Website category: book
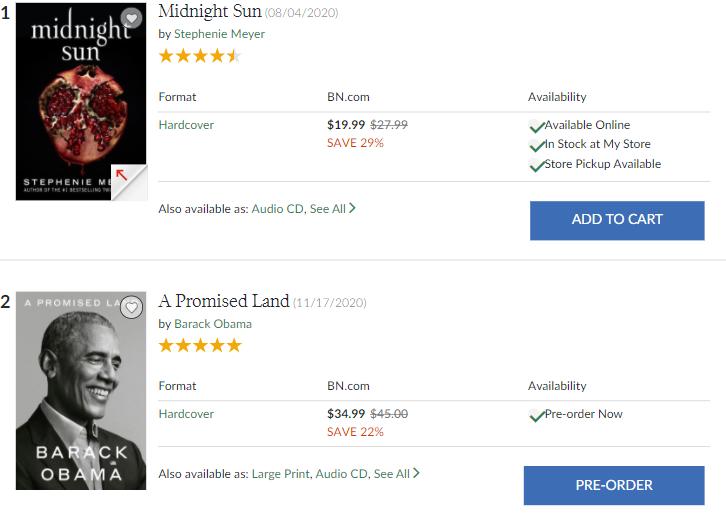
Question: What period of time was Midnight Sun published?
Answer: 08/04/2020

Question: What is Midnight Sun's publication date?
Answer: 08/04/2020

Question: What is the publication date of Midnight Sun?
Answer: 08/04/2020

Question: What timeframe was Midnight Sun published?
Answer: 08/04/2020

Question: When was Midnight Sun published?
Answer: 08/04/2020

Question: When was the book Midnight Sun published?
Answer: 08/04/2020

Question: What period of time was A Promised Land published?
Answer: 11/17/2020

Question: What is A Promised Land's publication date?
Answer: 11/17/2020

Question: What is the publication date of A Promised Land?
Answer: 11/17/2020

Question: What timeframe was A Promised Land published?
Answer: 11/17/2020

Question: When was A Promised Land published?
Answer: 11/17/2020

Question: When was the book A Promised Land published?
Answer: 11/17/2020

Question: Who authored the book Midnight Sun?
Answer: Stephenie Meyer

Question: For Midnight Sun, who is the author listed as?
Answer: Stephenie Meyer

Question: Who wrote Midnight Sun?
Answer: Stephenie Meyer

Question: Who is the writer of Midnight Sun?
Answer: Stephenie Meyer

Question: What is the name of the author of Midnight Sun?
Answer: Stephenie Meyer

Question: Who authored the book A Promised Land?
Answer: Barack Obama

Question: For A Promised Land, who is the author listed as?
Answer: Barack Obama

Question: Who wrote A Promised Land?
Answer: Barack Obama

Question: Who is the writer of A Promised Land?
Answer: Barack Obama

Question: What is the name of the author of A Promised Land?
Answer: Barack Obama

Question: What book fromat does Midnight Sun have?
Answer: Hardcover

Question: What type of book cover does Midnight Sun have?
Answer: Hardcover

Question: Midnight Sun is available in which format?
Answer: Hardcover

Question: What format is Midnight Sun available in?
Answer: Hardcover

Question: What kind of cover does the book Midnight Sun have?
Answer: Hardcover

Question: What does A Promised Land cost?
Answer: $34.99

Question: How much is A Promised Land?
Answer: $34.99

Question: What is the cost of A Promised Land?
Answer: $34.99

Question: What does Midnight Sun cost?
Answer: $19.99

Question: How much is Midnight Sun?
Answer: $19.99

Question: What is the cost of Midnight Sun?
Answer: $19.99

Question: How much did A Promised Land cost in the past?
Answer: $45.00

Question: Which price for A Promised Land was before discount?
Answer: $45.00

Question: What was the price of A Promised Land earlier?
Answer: $45.00

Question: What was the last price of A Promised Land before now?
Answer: $45.00

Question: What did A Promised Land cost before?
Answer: $45.00

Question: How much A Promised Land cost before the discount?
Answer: $45.00

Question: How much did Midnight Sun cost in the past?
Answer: $27.99

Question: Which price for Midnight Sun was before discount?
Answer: $27.99

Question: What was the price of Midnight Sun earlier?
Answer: $27.99

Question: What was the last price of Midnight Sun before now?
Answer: $27.99

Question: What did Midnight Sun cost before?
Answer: $27.99

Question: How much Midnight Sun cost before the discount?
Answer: $27.99

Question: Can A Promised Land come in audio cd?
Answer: yes

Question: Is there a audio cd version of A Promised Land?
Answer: yes

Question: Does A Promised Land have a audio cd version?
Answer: yes

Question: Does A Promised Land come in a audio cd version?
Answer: yes

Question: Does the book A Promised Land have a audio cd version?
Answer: yes

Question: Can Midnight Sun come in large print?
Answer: no

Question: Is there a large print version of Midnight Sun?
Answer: no

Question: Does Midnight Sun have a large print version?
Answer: no

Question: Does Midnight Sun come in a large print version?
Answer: no

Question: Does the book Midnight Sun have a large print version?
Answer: no

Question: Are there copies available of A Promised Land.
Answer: no

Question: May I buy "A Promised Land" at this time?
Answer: no

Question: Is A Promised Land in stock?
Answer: no

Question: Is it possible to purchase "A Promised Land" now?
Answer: no

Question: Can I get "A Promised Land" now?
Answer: no

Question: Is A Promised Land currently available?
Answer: no

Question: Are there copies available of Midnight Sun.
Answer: yes

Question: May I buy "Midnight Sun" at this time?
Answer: yes

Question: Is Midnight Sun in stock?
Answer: yes